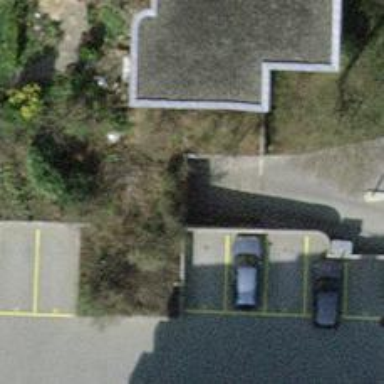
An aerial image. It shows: Parking entrance.